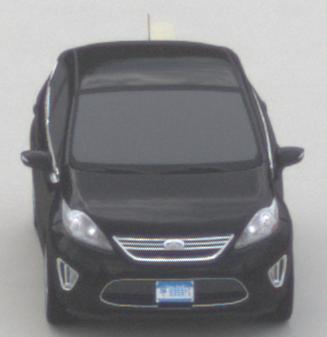
Make: Ford
Model: Fiesta
Detailed model: ’09 Sedan (seventh series)
Model produced from: 2010
Model produced until: 2017
Doors: 4
Color: black
Road condition: dry road
Daytime: morning or afternoon
Contrast: low contrast